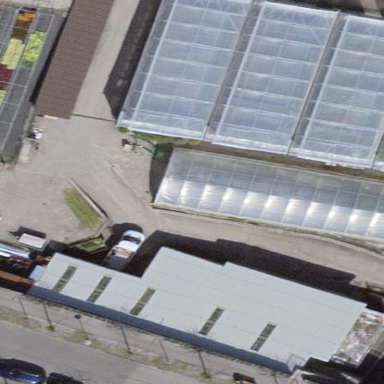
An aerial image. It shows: Greenhouse.